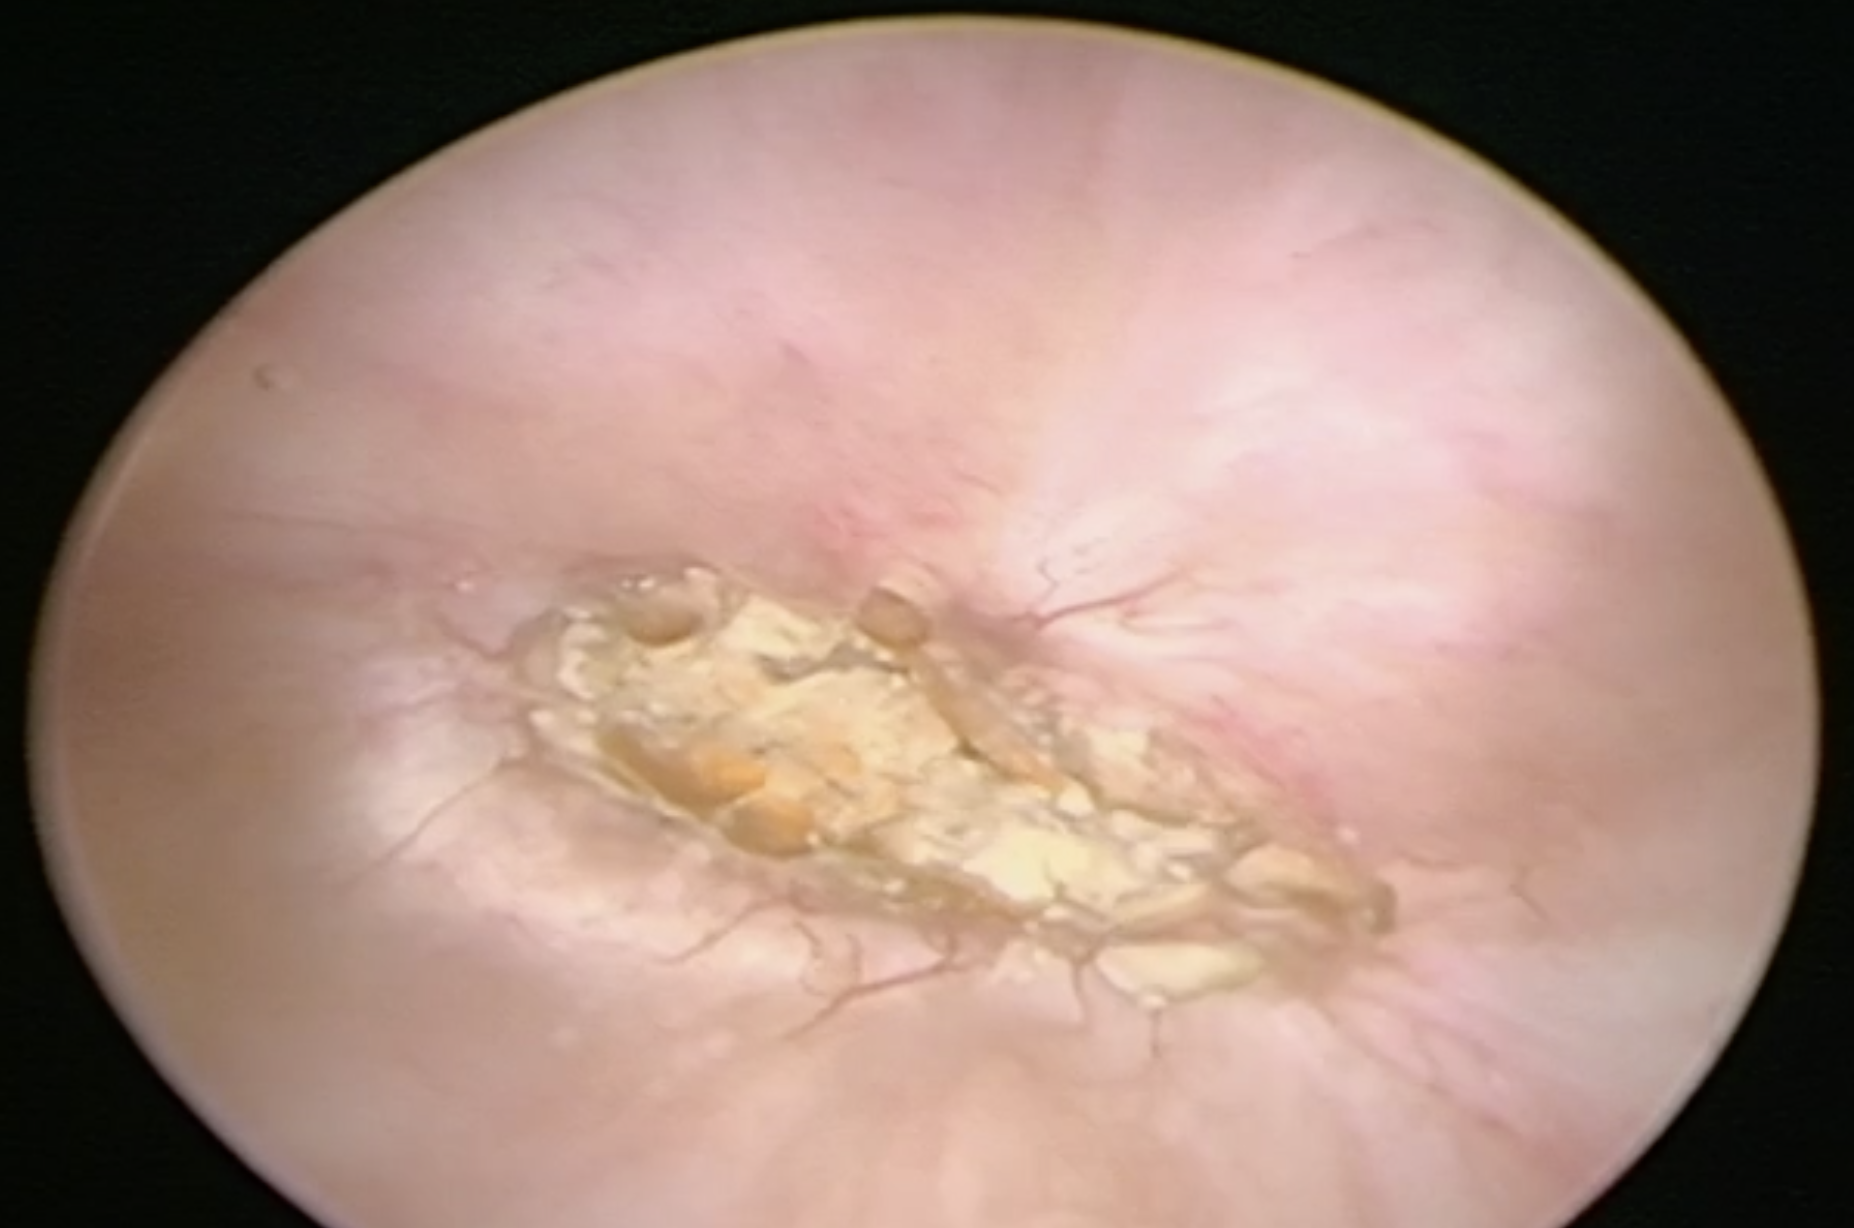
Modality: WLC
Class: Non-malignant
Subclass: CCG
Lesion: L1
Morphology: Non-papillary
Bladder cancer association: No